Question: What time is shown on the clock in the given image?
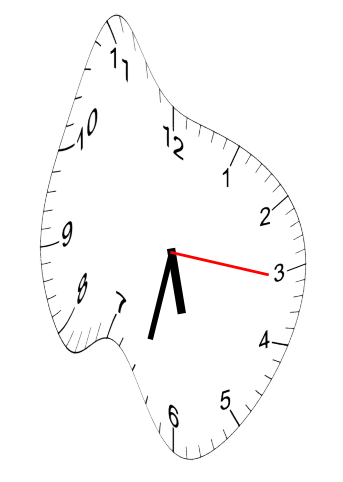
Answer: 05:32:16